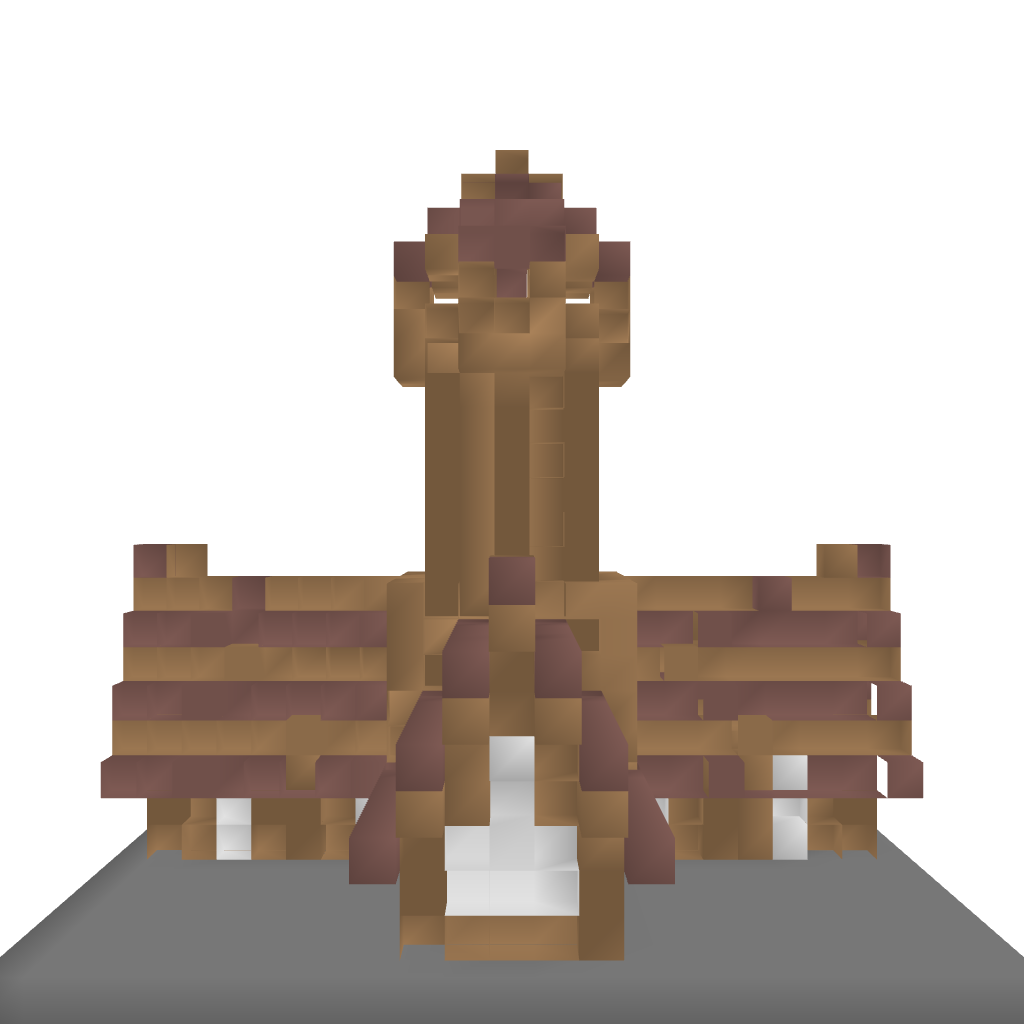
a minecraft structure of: Viking Hall high quality